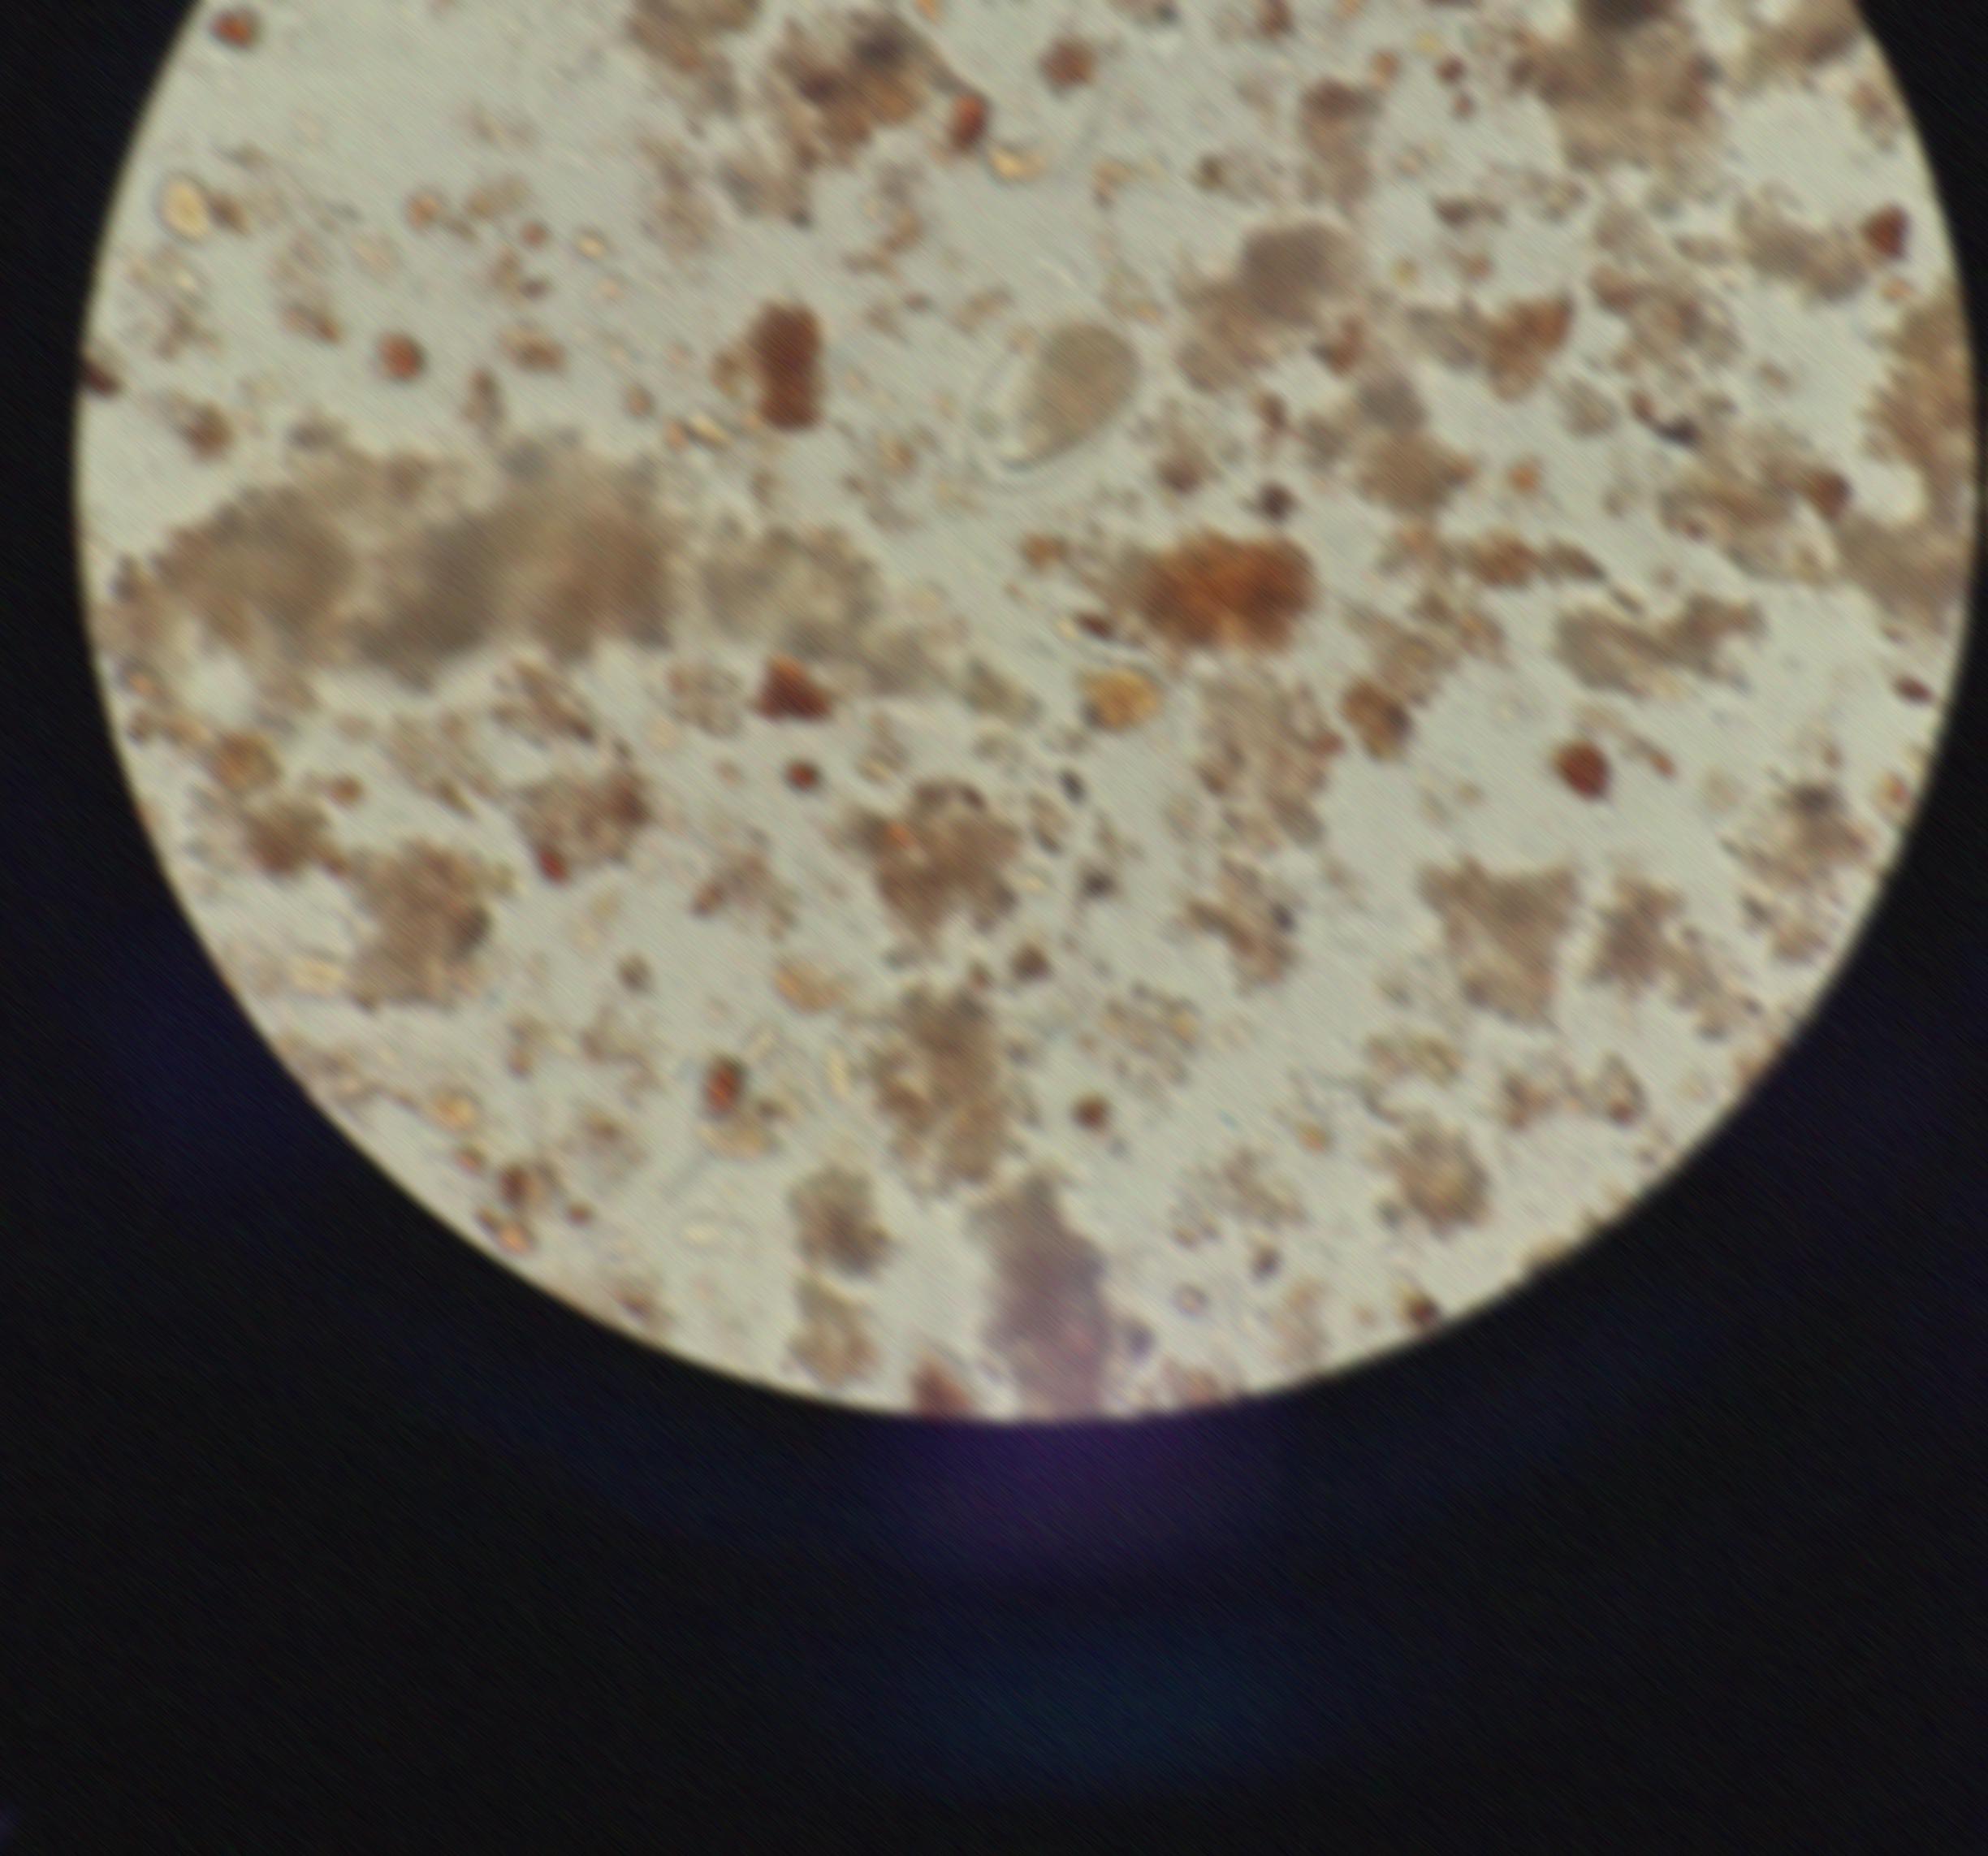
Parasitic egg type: Hookworm egg